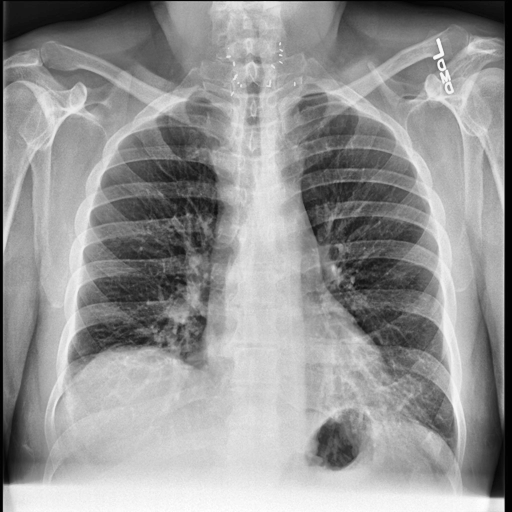
Finding: NORMAL